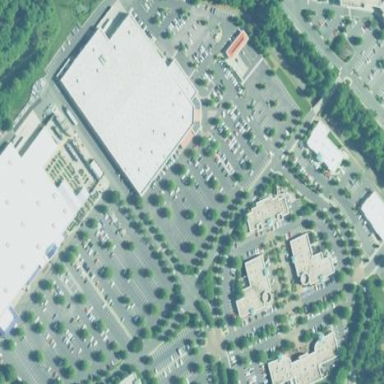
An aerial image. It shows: Retail area.